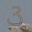
Label: 3